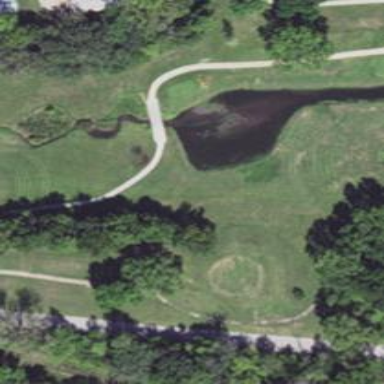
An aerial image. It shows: Path for both road and golf.